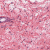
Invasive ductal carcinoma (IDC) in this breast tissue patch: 0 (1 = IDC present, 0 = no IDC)